Aerial crown-view tile of a tropical tree (Barro Colorado Island, Panama), acquired 20240716:
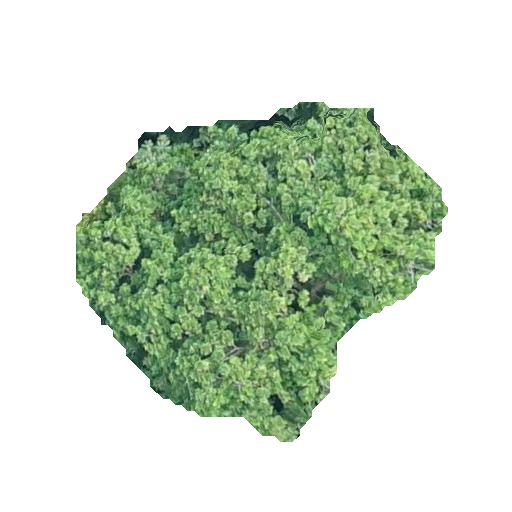
Species: Anacardium excelsum
GBIF accepted scientific name: Anacardium excelsum
Crown area: 129.47 m²